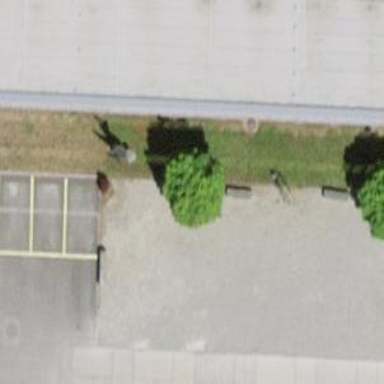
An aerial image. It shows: Concrete bench.